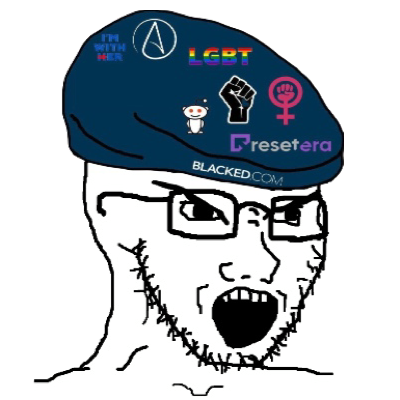
Label: 5_Soyjak